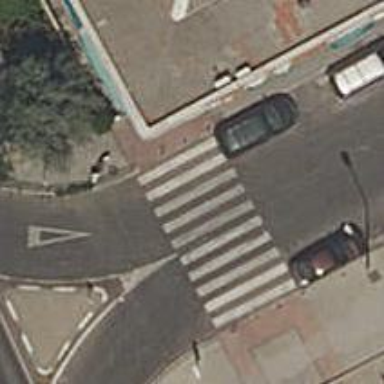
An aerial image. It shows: Pedestrian crossing with zebra markings on the footway.